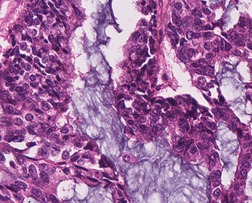
Tumor epithelial tissue: yes
Tumor-associated stroma tissue: no
Normal tissue: no